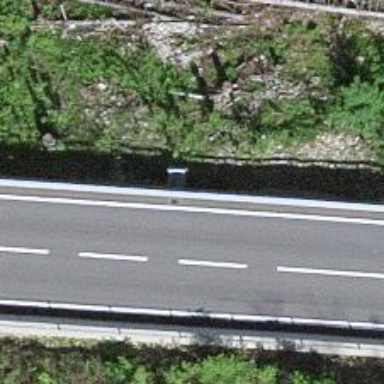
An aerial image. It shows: Guard rail.